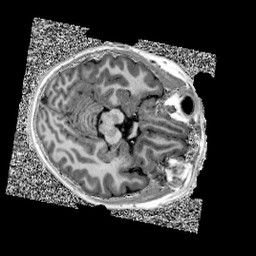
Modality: UNIT1
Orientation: axial
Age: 10
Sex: female
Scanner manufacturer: siemens
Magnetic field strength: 3 T
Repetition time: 4 s
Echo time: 0.00303 s